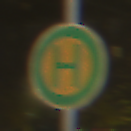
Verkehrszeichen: Haltestelle
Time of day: Night
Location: Outdoor (Urban)
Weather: Clear
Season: NotSpecified
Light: Artificial